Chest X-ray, PA view. Patient: 37 years old, sex M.
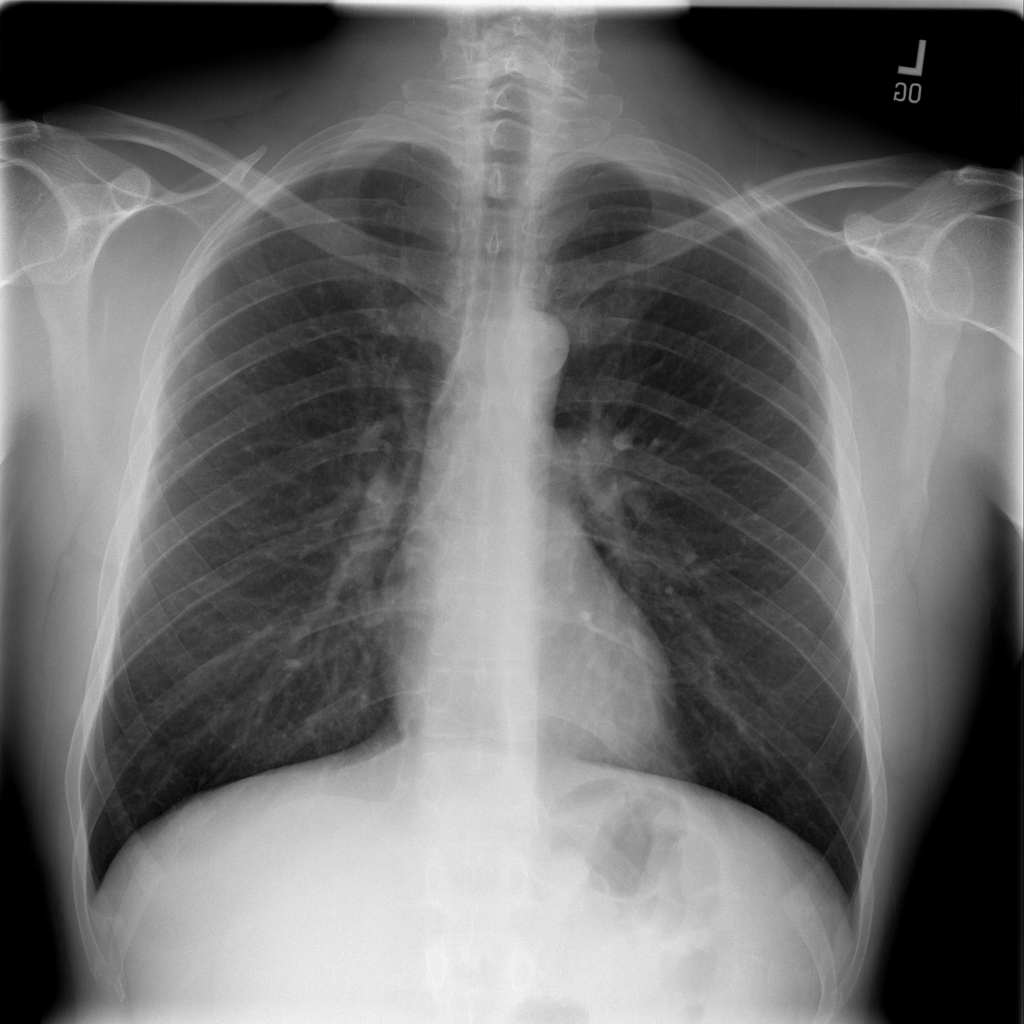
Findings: No Finding